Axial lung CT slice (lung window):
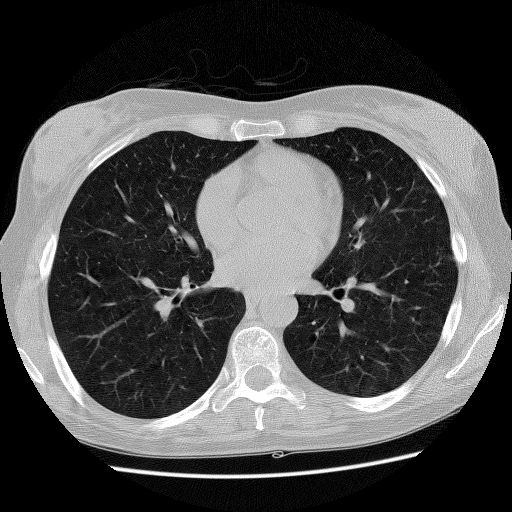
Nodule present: no